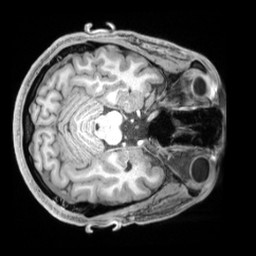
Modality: T1w
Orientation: axial
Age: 30
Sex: male
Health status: ill
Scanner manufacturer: siemens
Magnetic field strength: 3 T
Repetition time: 2.2 s
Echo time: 0.00218 s